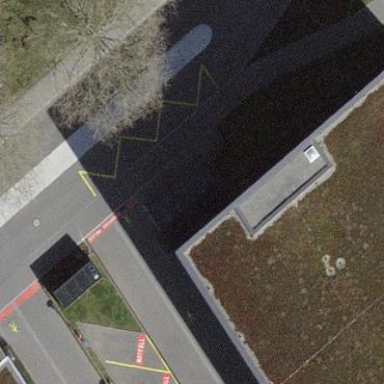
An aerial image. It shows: Public transport shelter.